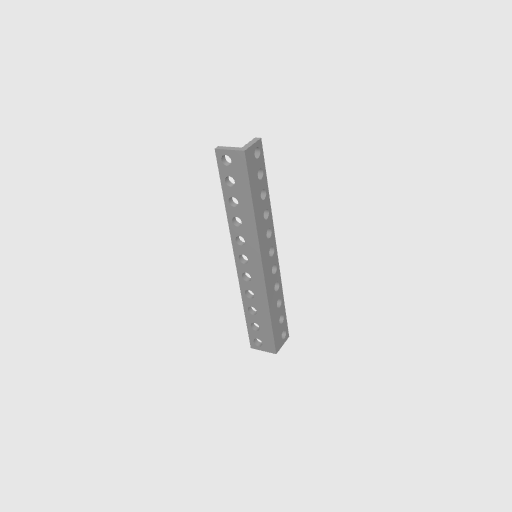
Part: LBeam11H